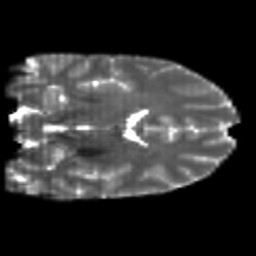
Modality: T2w
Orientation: coronal
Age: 22
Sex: male
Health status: healthy
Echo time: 0.074 s